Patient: sex M, age 69
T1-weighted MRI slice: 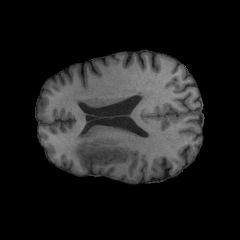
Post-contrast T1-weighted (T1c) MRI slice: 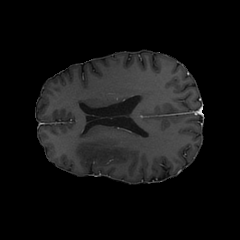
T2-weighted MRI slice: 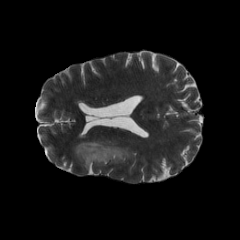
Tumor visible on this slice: yes
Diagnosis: Glioblastoma, IDH-wildtype
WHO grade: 4